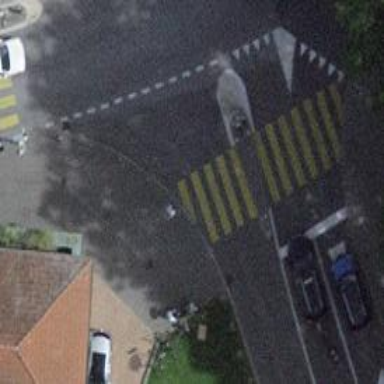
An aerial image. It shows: Zebra crossing with traffic signals and pedestrian island. The crossing is marked with zebra stripes.